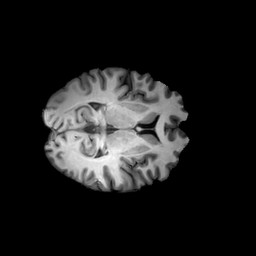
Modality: T1w
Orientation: axial
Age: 45
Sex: female
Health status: ill